Question: The following piece of sharepoint code is attempting to list all the user profile properties as well as their values
'''
class Program
{
static void Main(string[] args)
{
using (SPSite site = new SPSite(args[0], SPUserToken.SystemAccount))
{
var profileManager = new UserProfileManager(SPServiceContext.GetContext(site));
UserProfile userProfile = profileManager.GetUserProfile(args[1]);
foreach (var Property in userProfile.Properties)
{
Console.WriteLine("Property DisplayName = " + Property.DisplayName + "; " + "Property Name = " + Property.Name);
if (userProfile[Property.Name] != null)
{
Console.WriteLine("user profile property value " + Property.Name + " is not null");
Console.WriteLine("property Value = " + userProfile[Property.Name].ToString());
}
else
{
Console.WriteLine("property Value = null");
}
}
}
}
}
'''
this produces the following output :

This shows the exception is coming on the line where it is trying to check if the user profile property value is null
'''
if (userProfile[Property.Name] != null)
'''
But i am already comparing it to null. So why should it give the error that the object is null?
Can someone please give some clarification?
the userProfile is not null , the Property.Name is also not null and i am checking if the userProfile[Property.Name] != null. But it blows up with the error.
What on earth is going on?
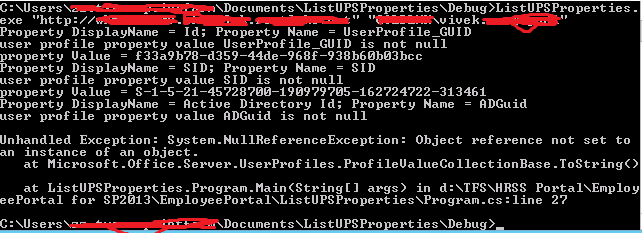
Answer: You are assuming userProfile[Property.Name].Value is not null. Try this
'''
if (userProfile[Property.Name] != null
&& userProfile[Property.Name].Value != null)
{
Console.WriteLine("property Value = " + userProfile[Property.Name].Value.ToString());
}
'''